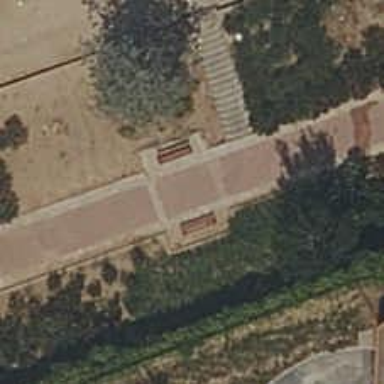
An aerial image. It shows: Paved footway.